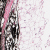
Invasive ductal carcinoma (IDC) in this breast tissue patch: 0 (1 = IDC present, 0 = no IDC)